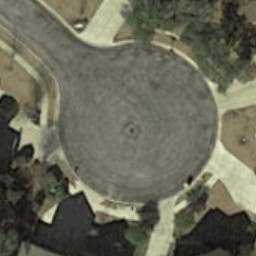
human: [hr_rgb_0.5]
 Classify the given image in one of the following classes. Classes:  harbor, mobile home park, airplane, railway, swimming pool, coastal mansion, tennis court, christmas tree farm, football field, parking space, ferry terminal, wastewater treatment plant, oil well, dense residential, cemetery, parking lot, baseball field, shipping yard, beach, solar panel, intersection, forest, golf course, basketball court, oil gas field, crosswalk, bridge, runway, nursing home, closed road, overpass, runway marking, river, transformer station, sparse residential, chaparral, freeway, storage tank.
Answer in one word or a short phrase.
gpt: closed road